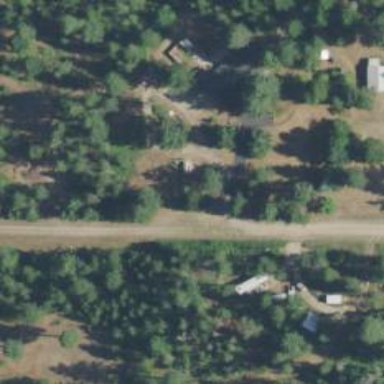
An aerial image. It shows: Driveway leading to service road.